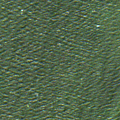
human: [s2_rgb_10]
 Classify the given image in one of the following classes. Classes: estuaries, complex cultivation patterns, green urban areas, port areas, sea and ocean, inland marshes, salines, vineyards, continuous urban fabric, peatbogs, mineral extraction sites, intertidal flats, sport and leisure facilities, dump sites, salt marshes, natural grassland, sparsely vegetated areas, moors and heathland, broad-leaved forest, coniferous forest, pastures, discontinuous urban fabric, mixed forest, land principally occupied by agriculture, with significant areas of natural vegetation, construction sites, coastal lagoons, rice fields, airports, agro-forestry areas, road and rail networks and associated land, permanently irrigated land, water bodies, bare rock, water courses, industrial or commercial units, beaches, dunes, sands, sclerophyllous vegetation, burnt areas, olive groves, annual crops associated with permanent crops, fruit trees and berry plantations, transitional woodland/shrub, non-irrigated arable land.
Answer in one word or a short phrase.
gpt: sea and ocean